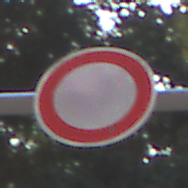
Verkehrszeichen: VerbotFahrzeugeAllerArt
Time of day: MorningAfternoon
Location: Outdoor (Suburban)
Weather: PartlyCloudy
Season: NotSpecified
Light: Natural